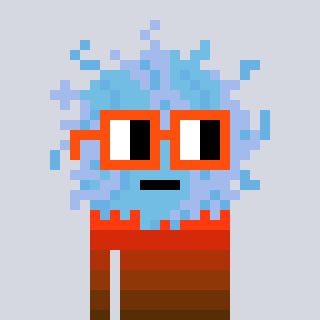
a pixel art character with square orange glasses, a lint-shaped head and a foggrey-colored body on a cool background